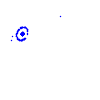
Particle: kaon